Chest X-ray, AP view. Patient: 59 years old, sex F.
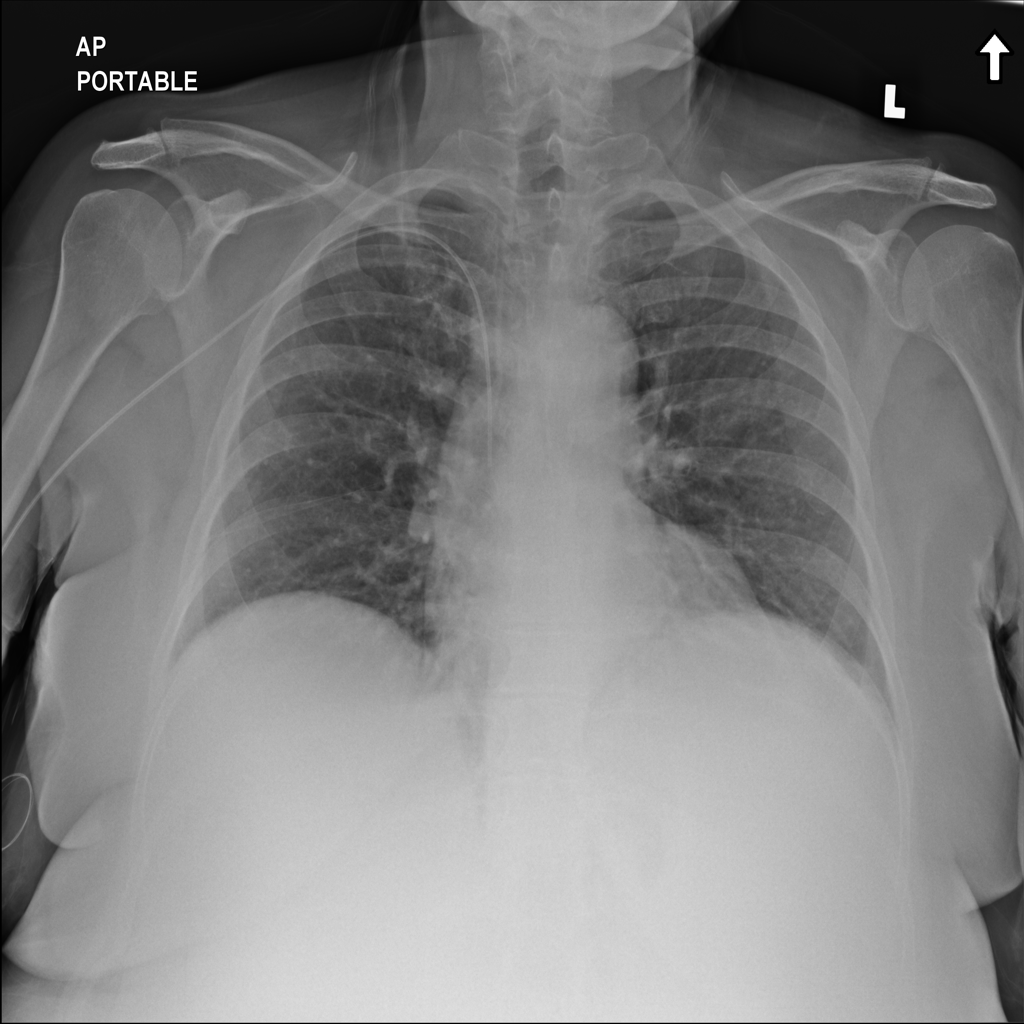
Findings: No Finding